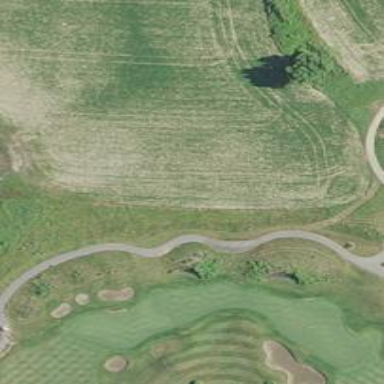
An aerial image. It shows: Path for both roads and golfers.